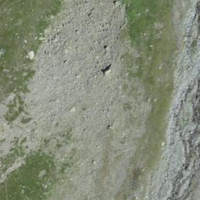
EUNIS habitat code: 31
Species observed at this site:
Androsace alpina